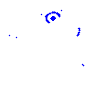
Particle: pion